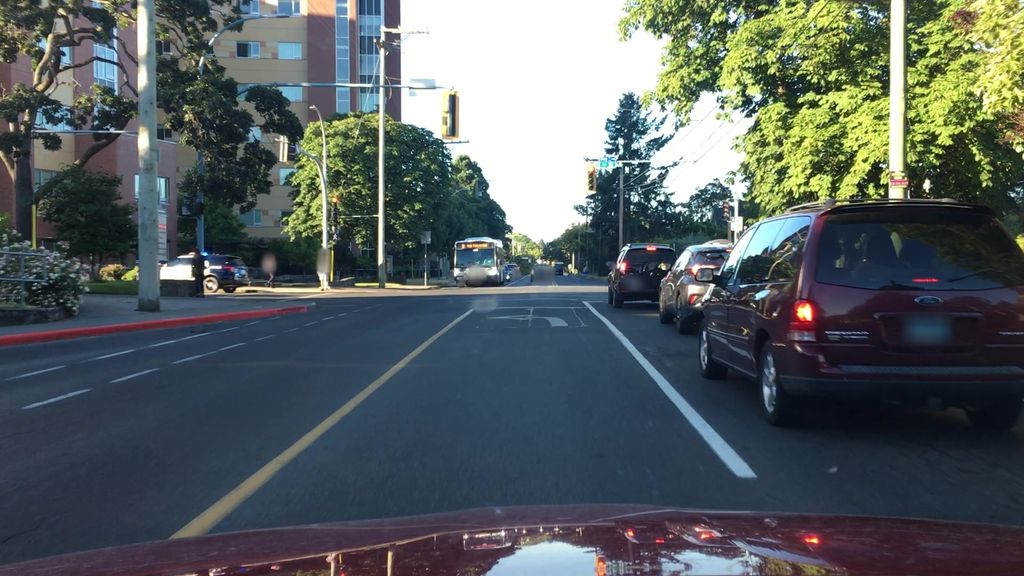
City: victoria